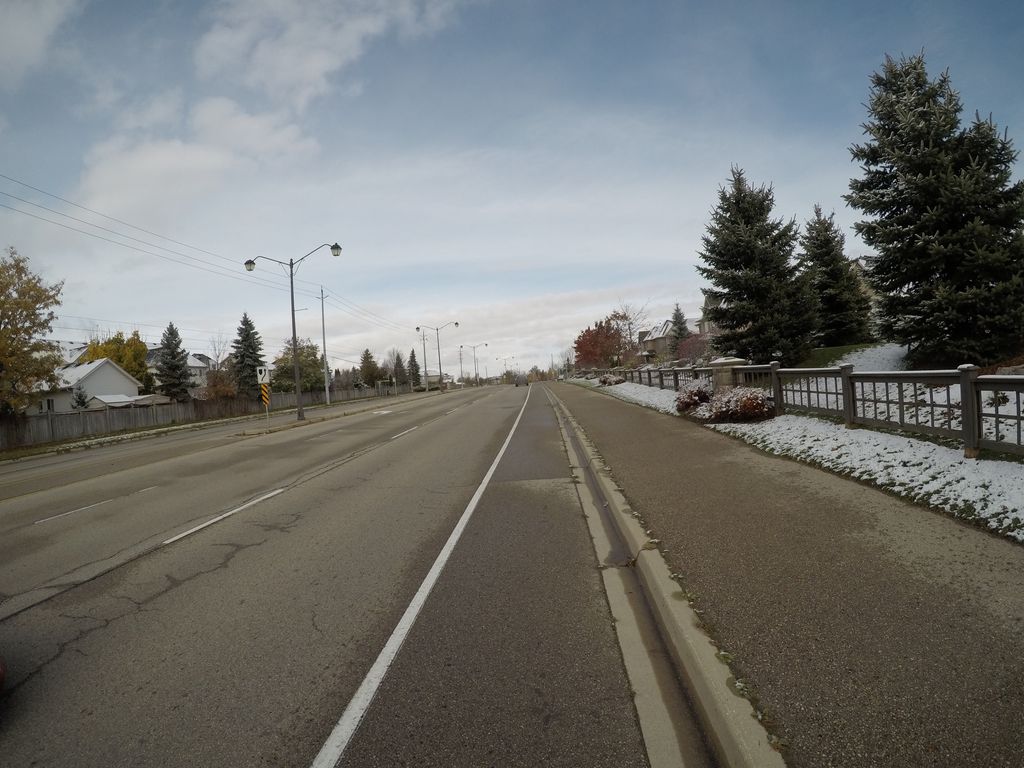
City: kitchener-waterloo